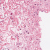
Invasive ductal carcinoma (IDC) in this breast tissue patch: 0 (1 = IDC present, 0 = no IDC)